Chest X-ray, PA view. Patient: 44 years old, sex F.
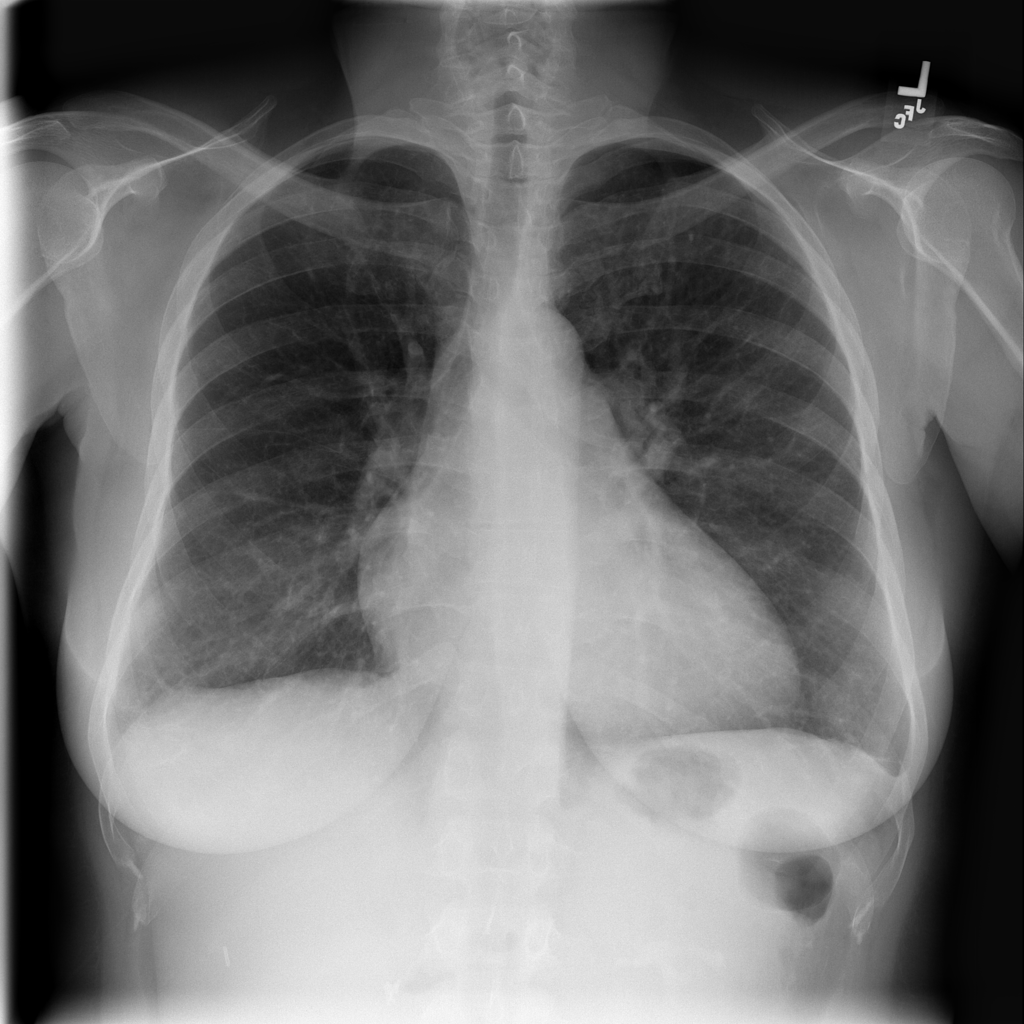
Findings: Cardiomegaly, Infiltration